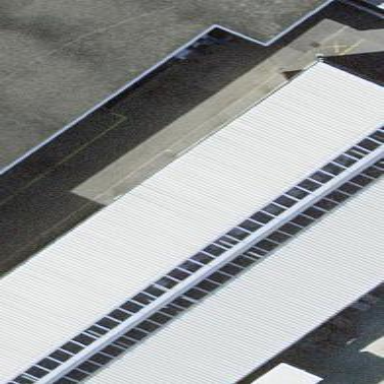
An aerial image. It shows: Industrial building.